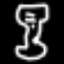
Label: hourglass